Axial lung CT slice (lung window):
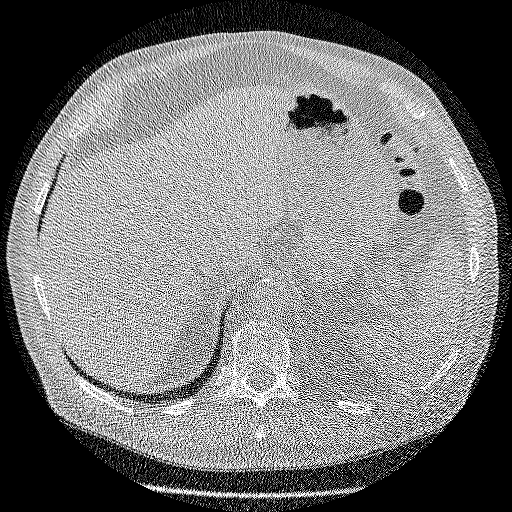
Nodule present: no